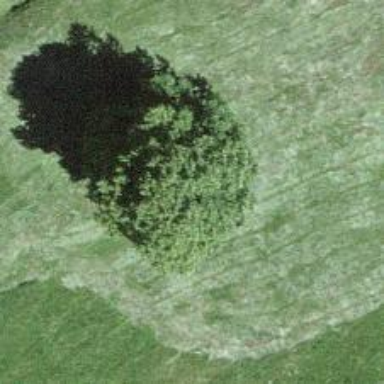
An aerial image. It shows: Single tag "natural: tree."